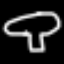
Label: mushroom